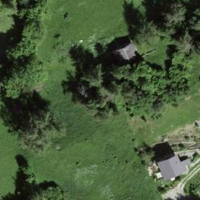
EUNIS habitat code: 43
Species observed at this site:
Caltha palustris